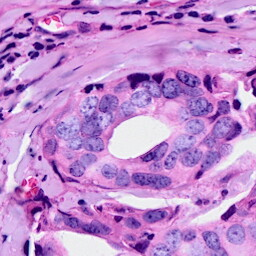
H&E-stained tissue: Breast